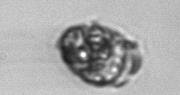
Label: Proterythropsis